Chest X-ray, PA view. Patient: 49 years old, sex M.
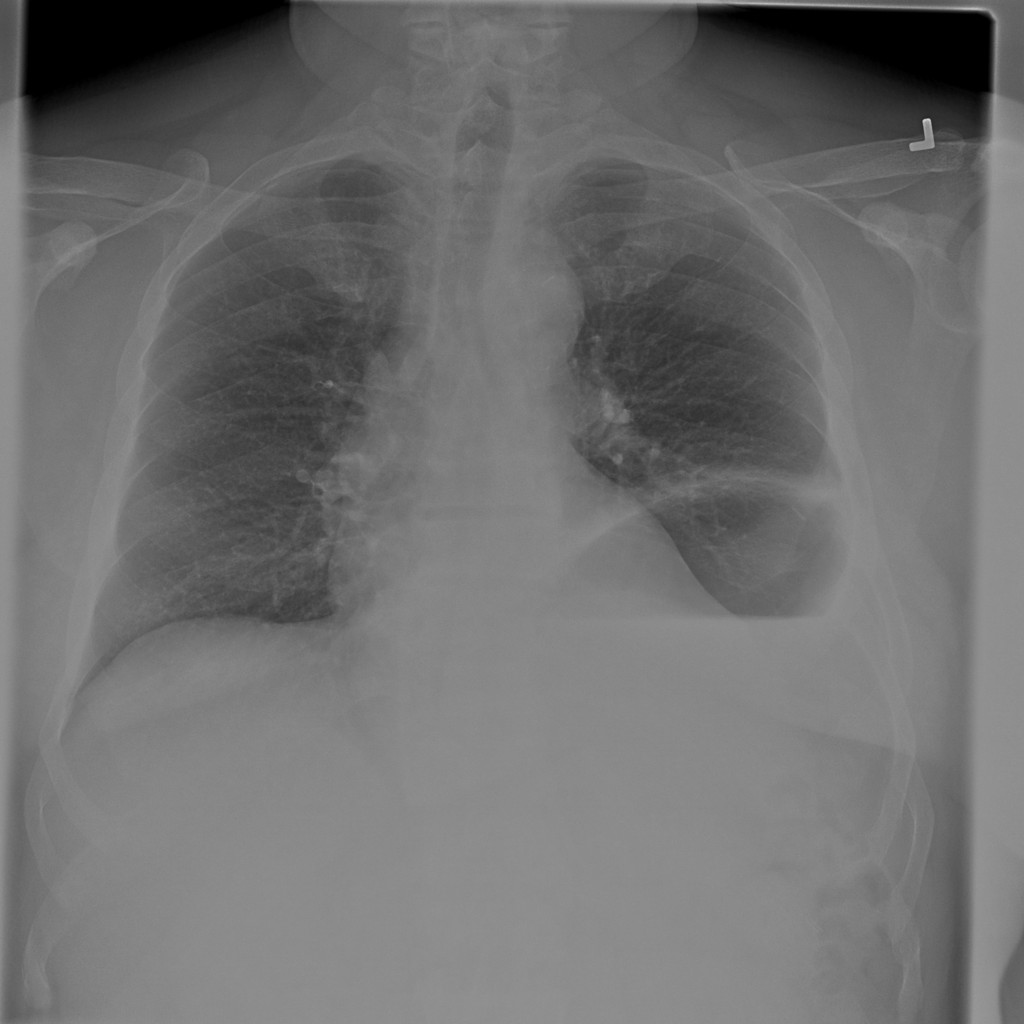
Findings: No Finding